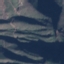
Label: HerbaceousVegetation